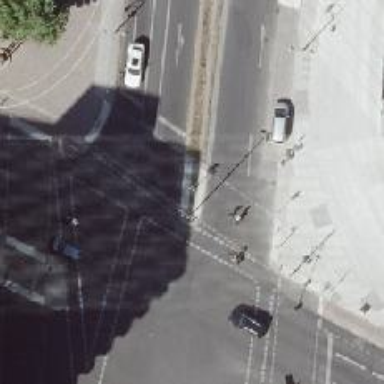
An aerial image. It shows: Asphalt cycleway with crossing equipped with traffic signals.